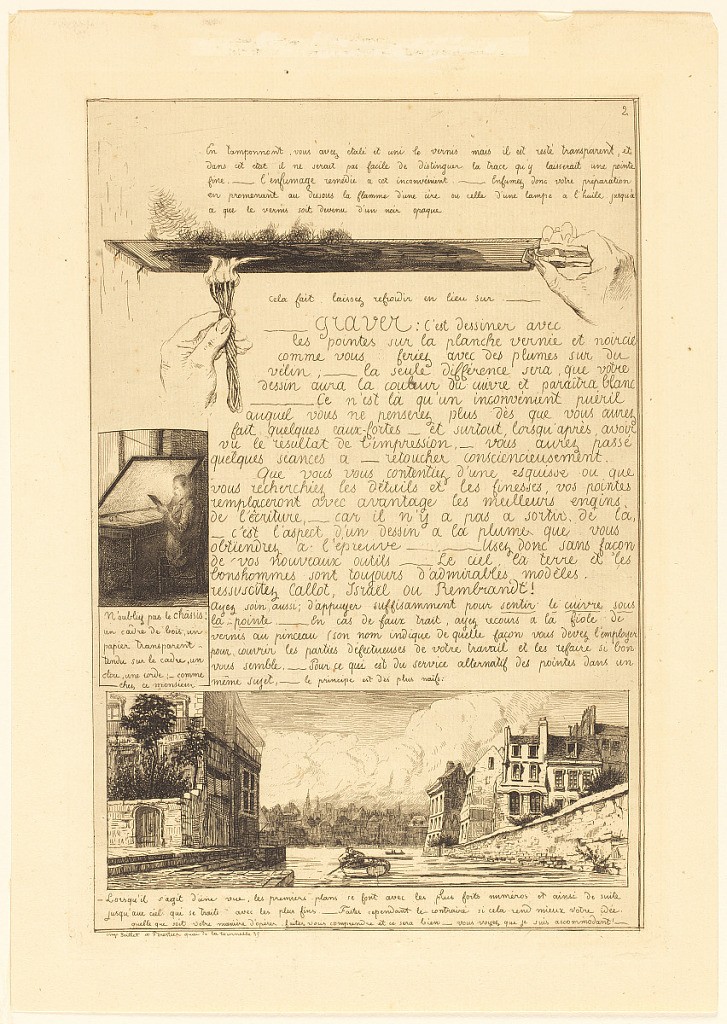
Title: Lettre sur les Eléments de la gravure á l'Eauforte (Letter on the elements of etching), Page 2
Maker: Adolphe-Martial Potémont, French, 1828 - 1883
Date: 1860-1864
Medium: Etching on paper
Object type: Print
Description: One of five sheets on the techniques of etching with illustrations of various processes involved, as vignettes.